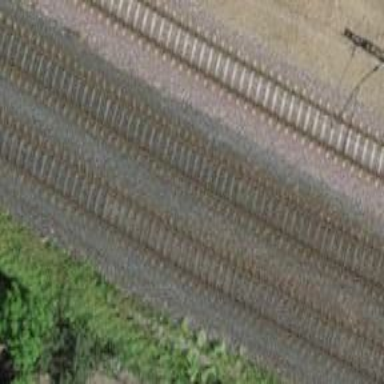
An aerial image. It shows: Railway line on embankment.